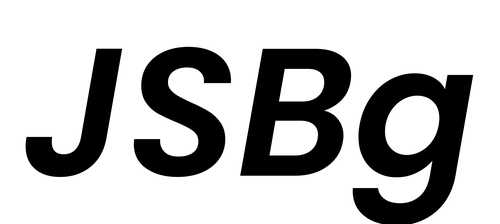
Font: Poppins-SemiBoldItalic